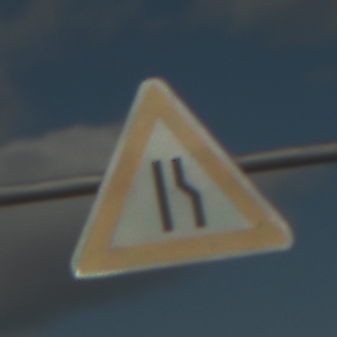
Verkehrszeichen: EinseitigVerengteFahrbahnRechts
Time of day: MorningAfternoon
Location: Outdoor (RoadRail)
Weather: PartlyCloudy
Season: NotSpecified
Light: Natural